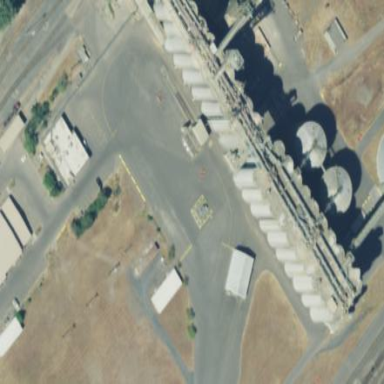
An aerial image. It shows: Industrial building with silo.